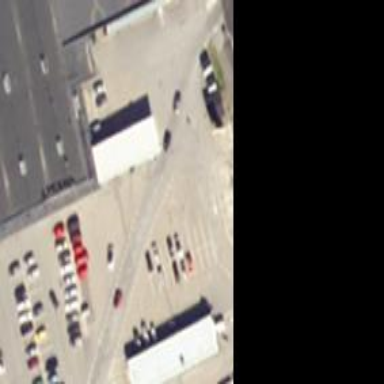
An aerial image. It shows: Parking area.